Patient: sex F, age 71
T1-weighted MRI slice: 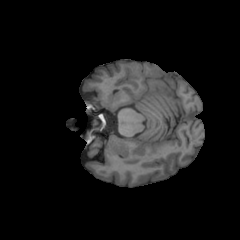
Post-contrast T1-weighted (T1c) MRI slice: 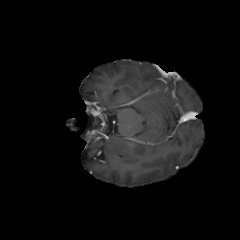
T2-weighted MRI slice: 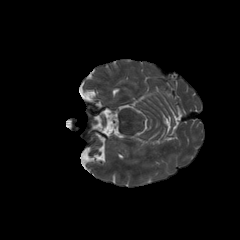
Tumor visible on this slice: no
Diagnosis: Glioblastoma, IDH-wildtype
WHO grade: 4